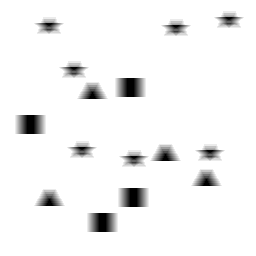
Squares: 4
Triangles: 4
Stars: 7
Total shapes: 15